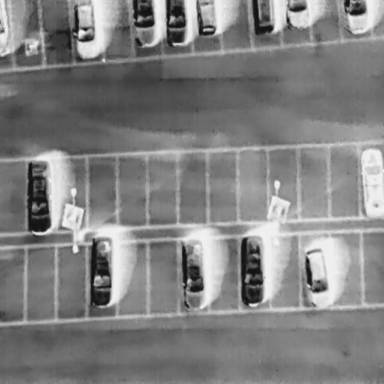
There are 13 Cars in the infrared image.